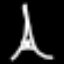
Label: The Eiffel Tower